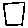
Label: square